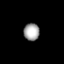
Tissue: prostate
Cell type: Fibroblasts
Senescence score: 0.6875
Nuclear area (px): 266
Mean DAPI intensity: 164.605